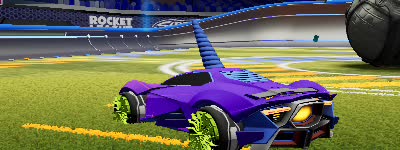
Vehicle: werewolf